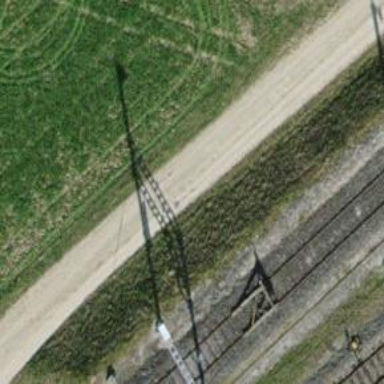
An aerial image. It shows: Concrete track with grade1 quality.